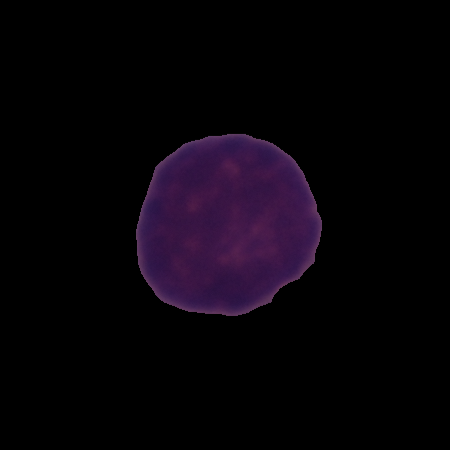
Label: healthy